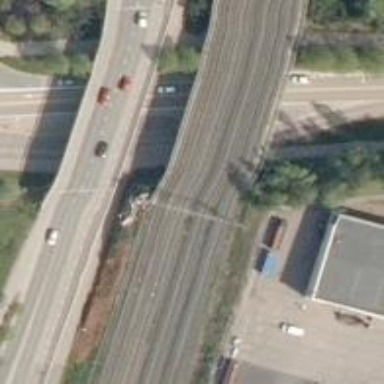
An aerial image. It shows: Railway track with continuous electrified contact line.